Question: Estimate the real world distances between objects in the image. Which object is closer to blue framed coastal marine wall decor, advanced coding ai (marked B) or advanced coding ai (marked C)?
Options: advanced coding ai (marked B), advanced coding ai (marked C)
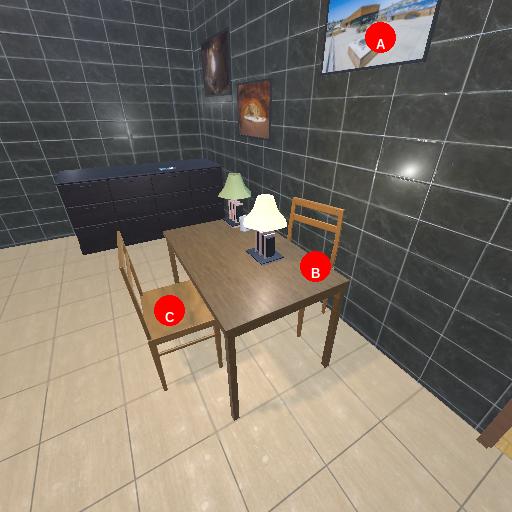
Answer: advanced coding ai (marked B)